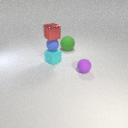
small blue rubber sphere below small red metal cube